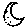
Label: moon